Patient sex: F
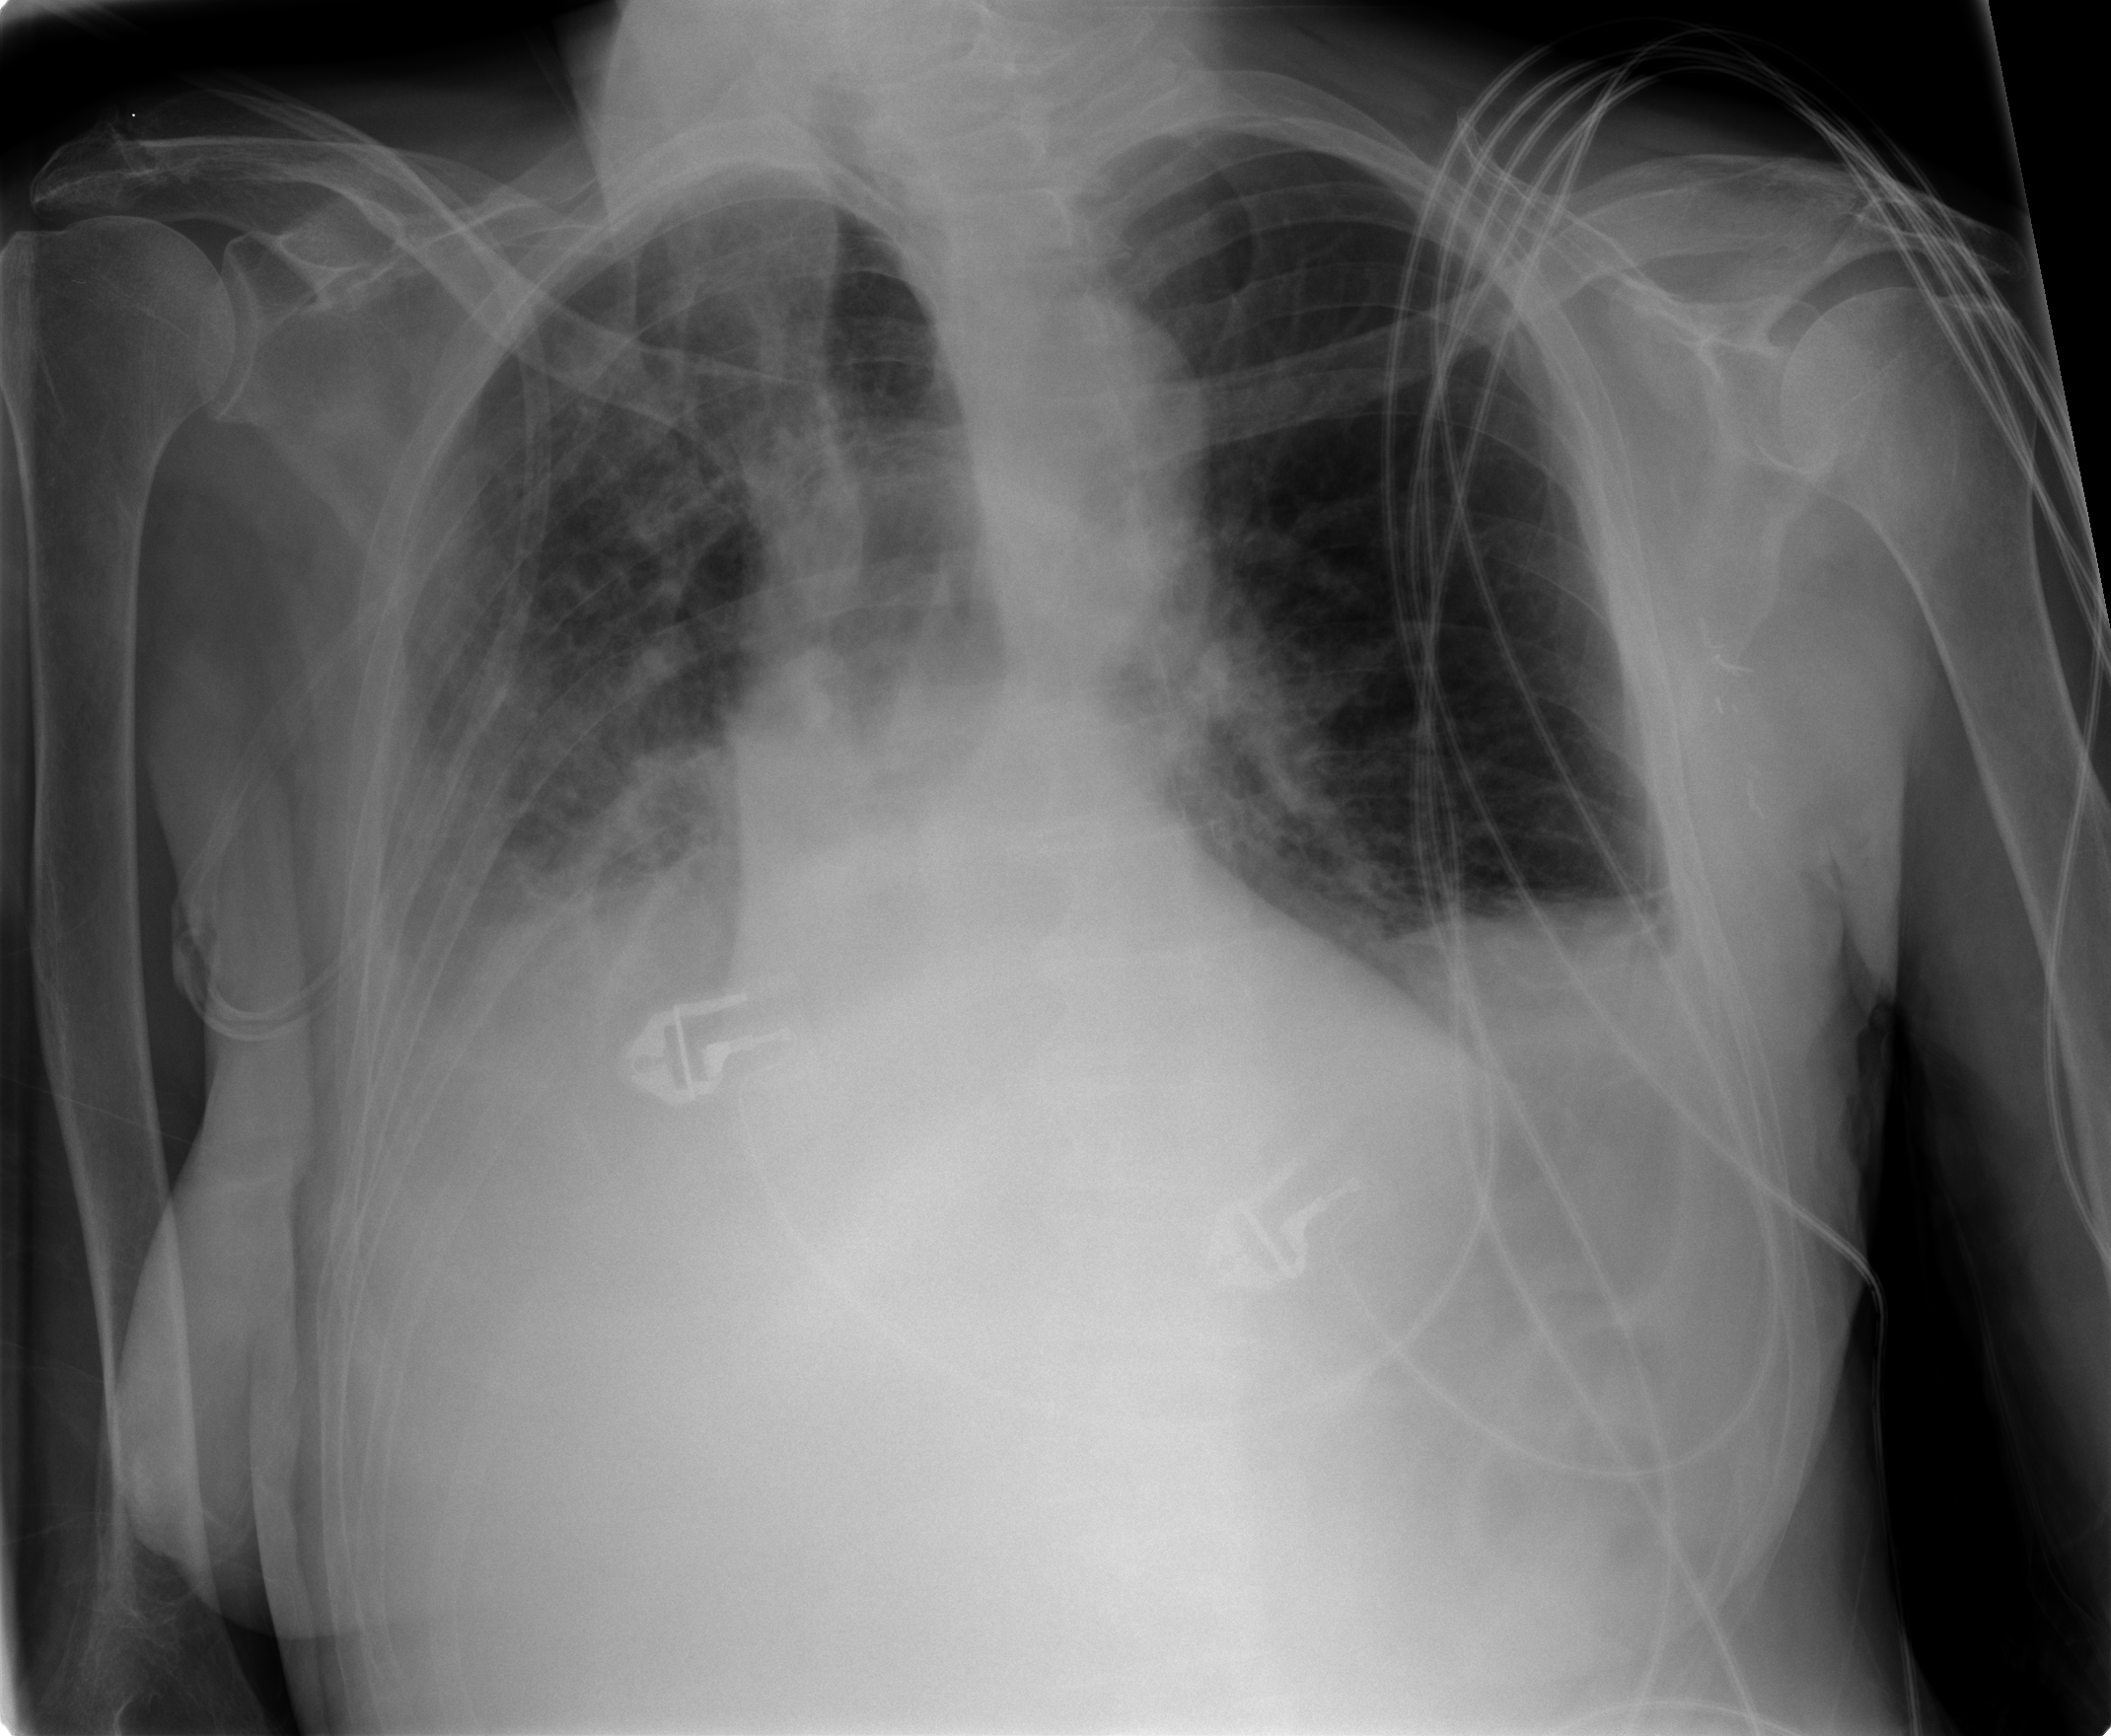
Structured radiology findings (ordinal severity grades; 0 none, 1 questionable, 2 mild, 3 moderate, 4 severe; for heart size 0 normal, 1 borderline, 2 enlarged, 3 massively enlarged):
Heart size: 0
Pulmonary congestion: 2
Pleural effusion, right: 3
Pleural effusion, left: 2
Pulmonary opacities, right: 2
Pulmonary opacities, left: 0
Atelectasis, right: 2
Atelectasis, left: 2